Interaction volume radius: 5 \u00c5
Interaction volume height: 15 \u00c5
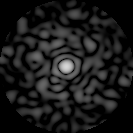
Disorder parameter: 0.8467